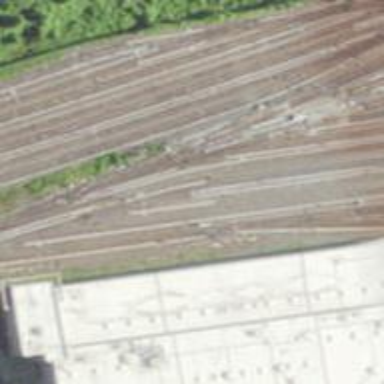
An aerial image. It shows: Electrified rail service yard.